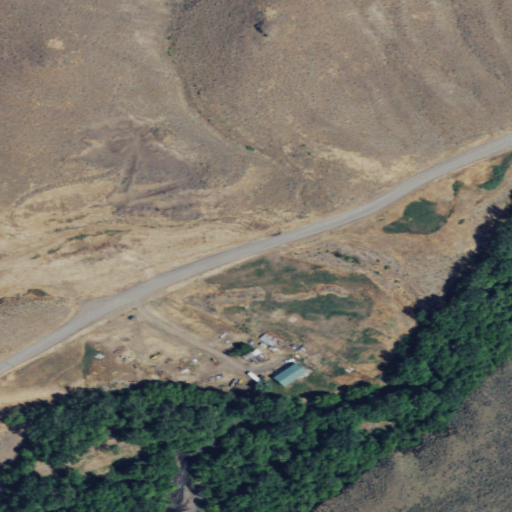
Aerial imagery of valley in Washington named Dry Gulch containing grassland, shrub, herbaceous wetlands, evergreen forest, woody wetlands, open development, and low intensity development